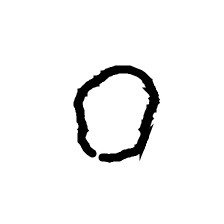
Shape: circle